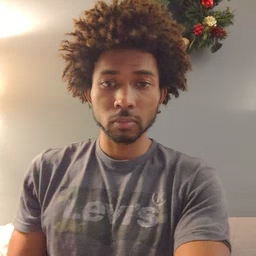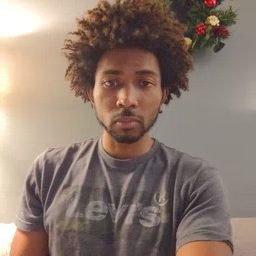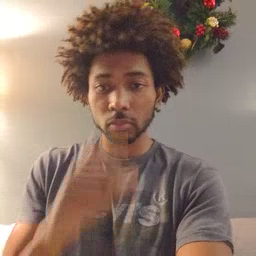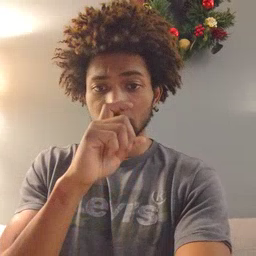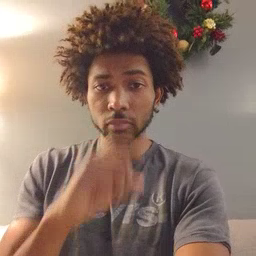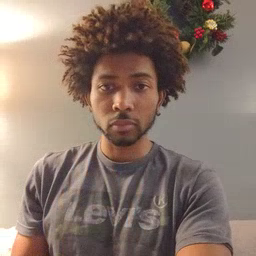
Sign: doll